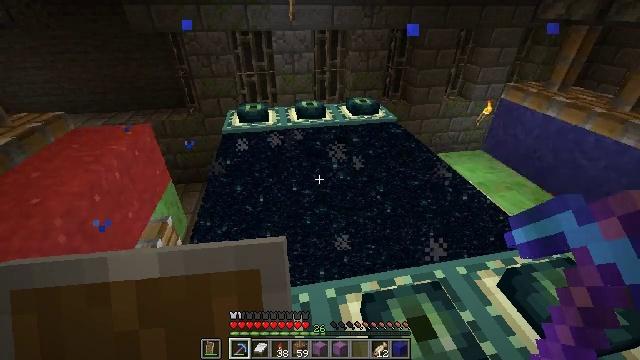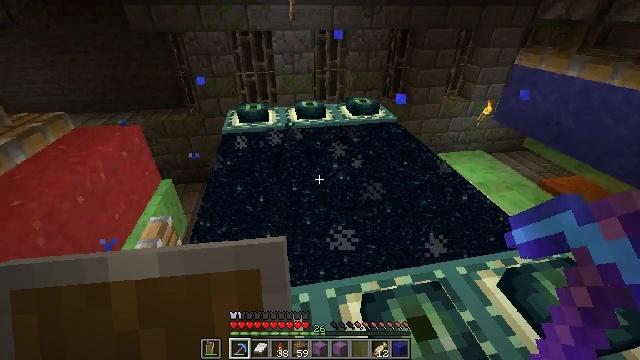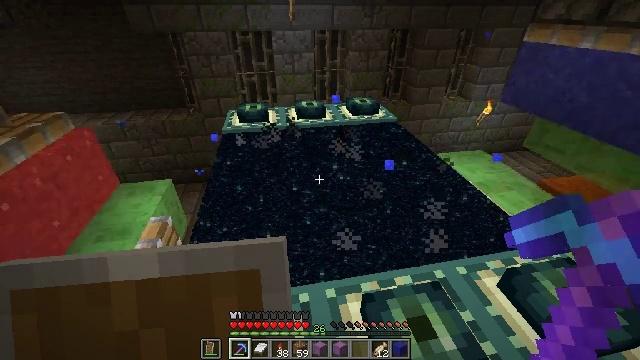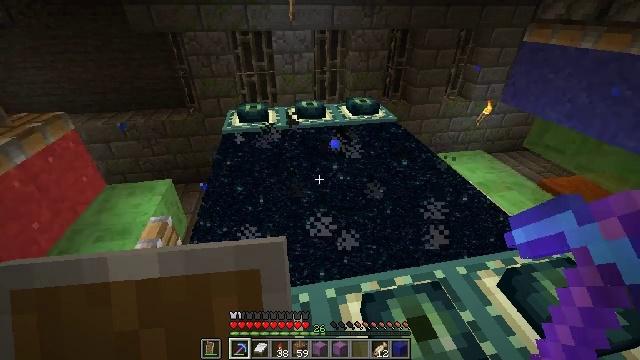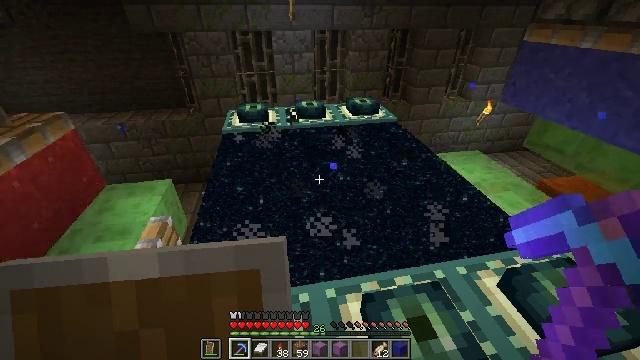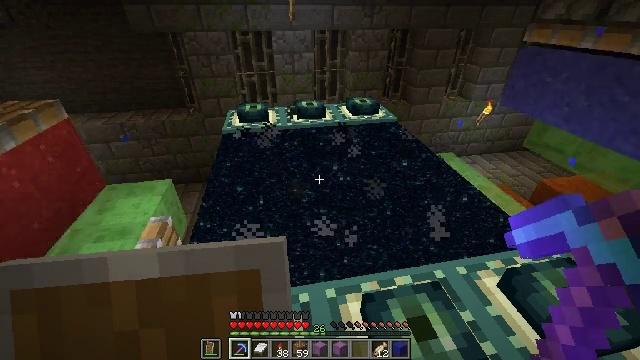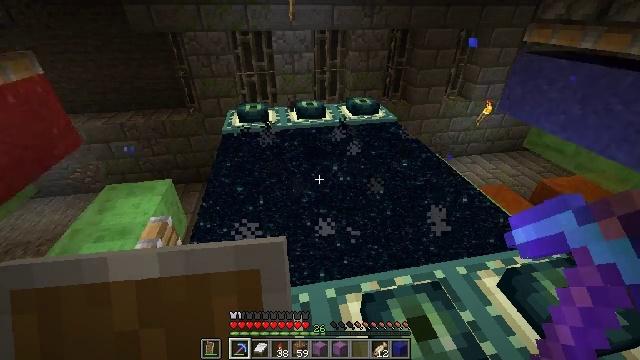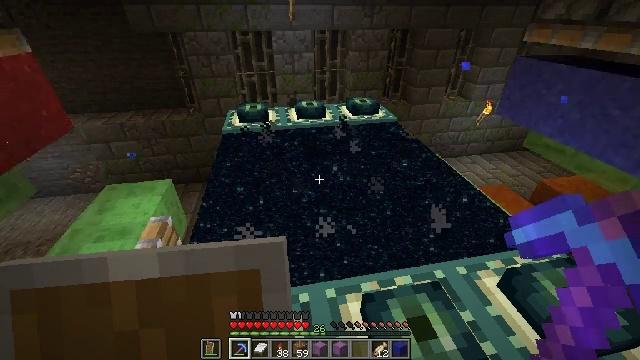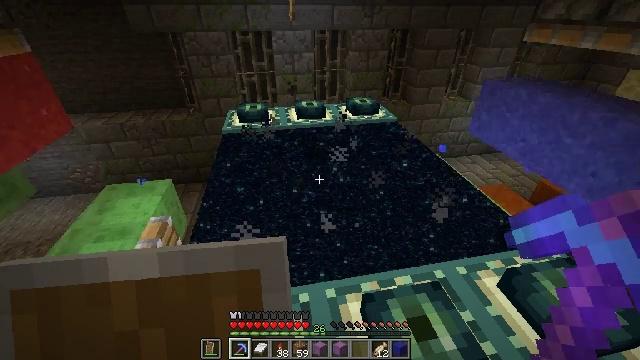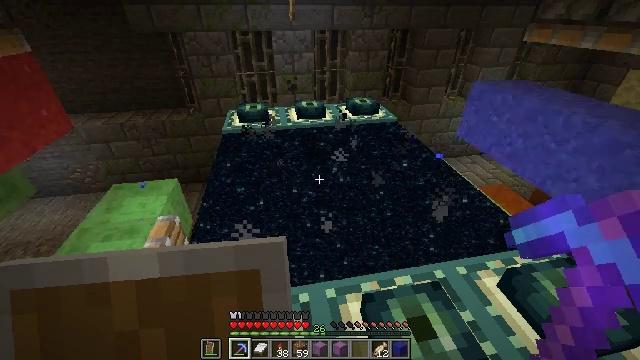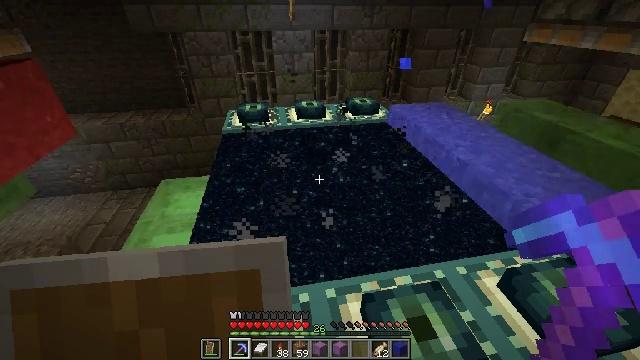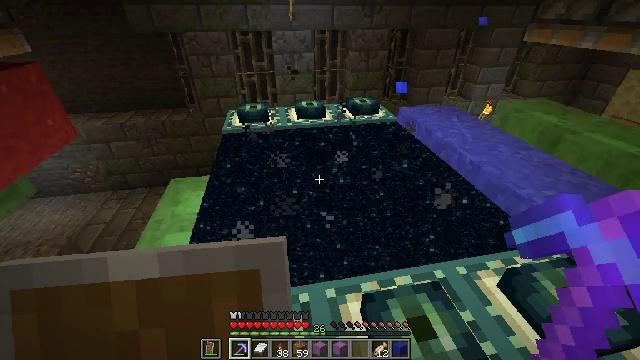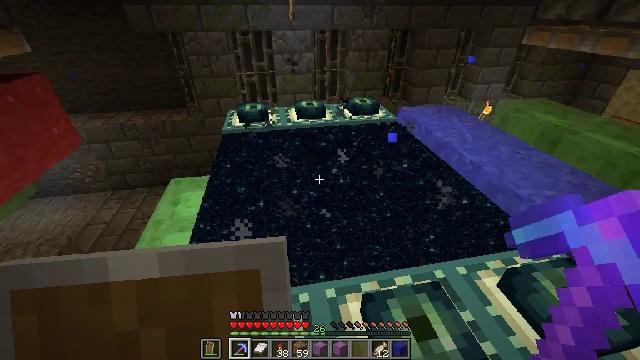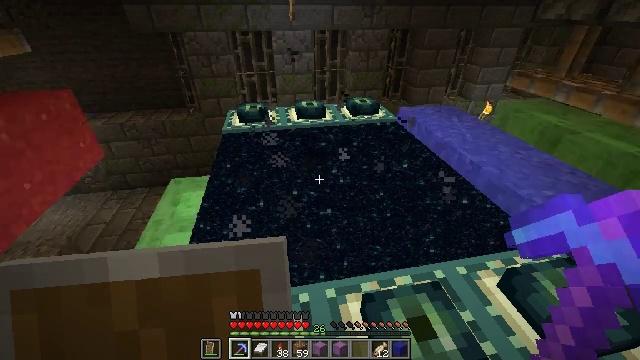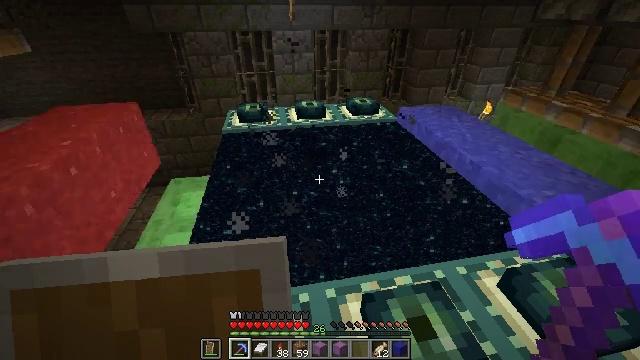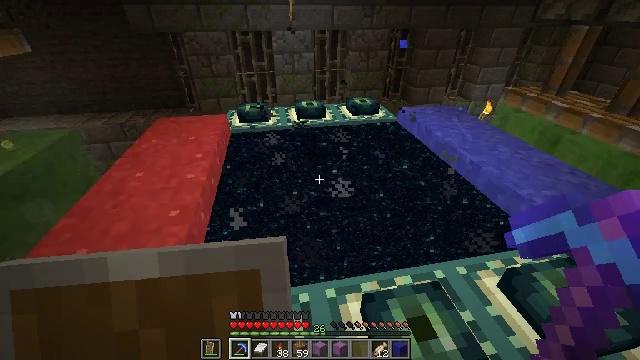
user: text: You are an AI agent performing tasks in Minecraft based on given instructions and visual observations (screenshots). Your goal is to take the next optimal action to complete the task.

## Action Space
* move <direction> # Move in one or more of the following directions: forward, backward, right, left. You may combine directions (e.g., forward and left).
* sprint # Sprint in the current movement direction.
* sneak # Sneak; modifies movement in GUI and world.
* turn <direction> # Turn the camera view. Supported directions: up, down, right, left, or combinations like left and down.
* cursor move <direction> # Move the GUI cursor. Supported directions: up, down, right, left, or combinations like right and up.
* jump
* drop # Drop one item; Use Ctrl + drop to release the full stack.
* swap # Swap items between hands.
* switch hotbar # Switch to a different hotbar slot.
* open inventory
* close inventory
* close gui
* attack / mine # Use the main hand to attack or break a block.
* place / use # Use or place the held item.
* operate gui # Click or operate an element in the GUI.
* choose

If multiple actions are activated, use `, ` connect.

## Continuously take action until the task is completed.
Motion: motion action
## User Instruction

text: Dig up the blue concrete powder.
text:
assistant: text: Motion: no_op
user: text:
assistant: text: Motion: no_op
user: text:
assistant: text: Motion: no_op
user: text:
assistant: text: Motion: no_op
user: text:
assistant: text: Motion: no_op
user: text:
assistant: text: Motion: no_op
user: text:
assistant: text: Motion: no_op
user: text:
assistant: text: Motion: no_op
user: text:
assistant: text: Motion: no_op
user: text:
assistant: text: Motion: no_op
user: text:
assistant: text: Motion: no_op
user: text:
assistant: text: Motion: no_op
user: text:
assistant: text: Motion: no_op
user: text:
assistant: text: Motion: no_op
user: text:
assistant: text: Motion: no_op
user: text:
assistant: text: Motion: no_op
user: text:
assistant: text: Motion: no_op
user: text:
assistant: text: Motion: no_op
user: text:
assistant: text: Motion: no_op
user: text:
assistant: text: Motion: no_op
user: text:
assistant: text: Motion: no_op
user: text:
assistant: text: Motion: no_op
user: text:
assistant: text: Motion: no_op
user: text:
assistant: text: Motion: no_op
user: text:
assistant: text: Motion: no_op
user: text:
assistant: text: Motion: no_op
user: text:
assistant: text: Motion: no_op
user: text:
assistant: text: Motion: no_op
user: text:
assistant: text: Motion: no_op
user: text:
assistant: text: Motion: no_op